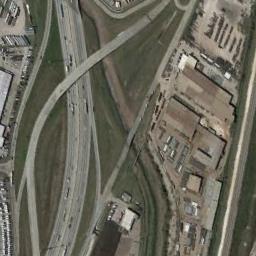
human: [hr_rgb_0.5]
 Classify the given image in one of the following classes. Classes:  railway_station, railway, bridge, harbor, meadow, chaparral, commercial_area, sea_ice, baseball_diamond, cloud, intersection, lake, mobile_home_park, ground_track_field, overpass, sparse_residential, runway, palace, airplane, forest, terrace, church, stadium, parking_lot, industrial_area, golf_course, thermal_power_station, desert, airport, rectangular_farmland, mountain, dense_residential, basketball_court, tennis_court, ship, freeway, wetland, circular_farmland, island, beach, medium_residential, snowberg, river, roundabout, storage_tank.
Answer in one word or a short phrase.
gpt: overpass